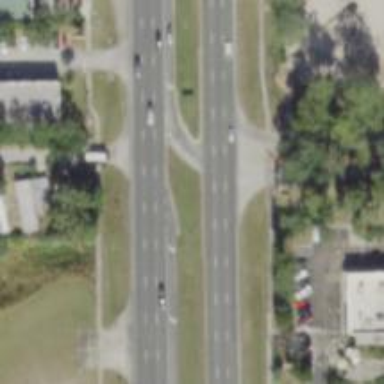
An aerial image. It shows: Trunk link highway.